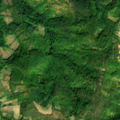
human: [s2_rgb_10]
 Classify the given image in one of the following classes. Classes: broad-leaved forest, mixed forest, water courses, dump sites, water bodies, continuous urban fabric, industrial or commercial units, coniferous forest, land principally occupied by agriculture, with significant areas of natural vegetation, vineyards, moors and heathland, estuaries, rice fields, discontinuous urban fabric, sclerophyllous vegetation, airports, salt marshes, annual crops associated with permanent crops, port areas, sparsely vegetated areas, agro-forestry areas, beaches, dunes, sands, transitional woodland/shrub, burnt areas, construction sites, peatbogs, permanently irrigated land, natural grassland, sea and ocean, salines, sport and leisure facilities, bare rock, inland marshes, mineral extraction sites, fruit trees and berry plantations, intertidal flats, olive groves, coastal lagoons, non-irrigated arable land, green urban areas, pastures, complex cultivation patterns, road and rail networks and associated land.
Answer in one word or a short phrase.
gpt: land principally occupied by agriculture, with significant areas of natural vegetation, broad-leaved forest, transitional woodland/shrub